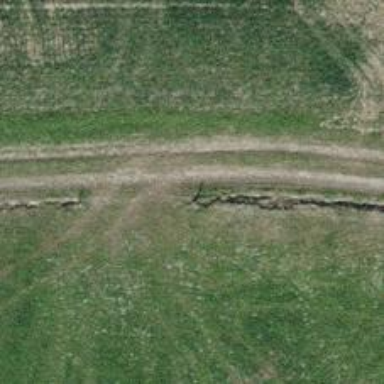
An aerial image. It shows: Culvert tunnel underneath ditch.